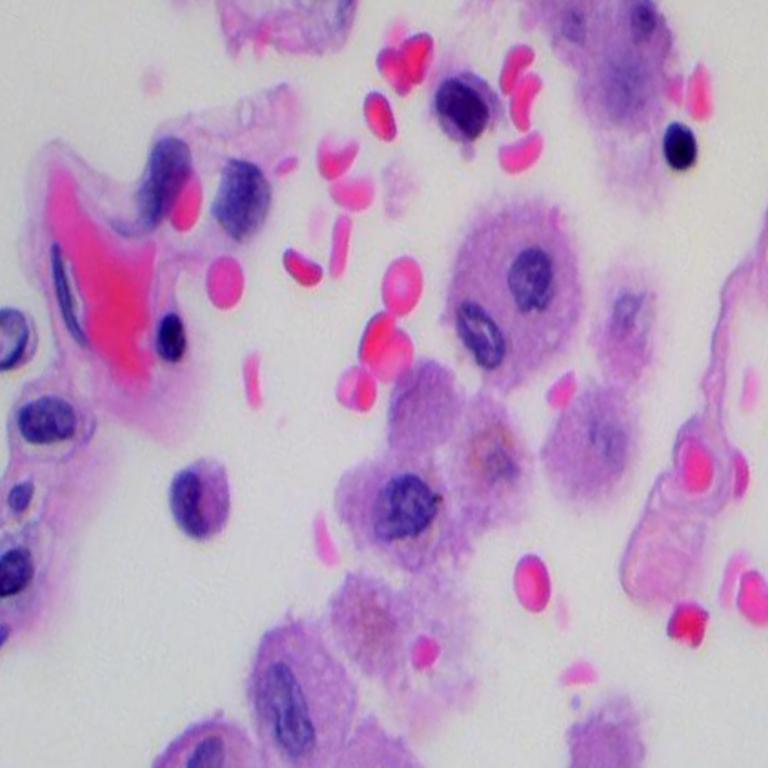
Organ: lung
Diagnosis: benign